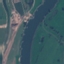
Land use / land cover: River